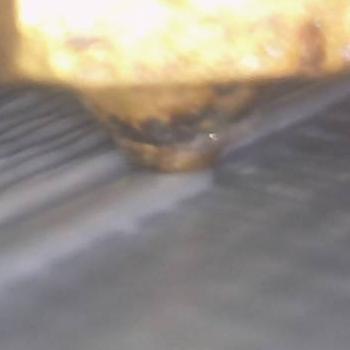
Flow rate: 178%